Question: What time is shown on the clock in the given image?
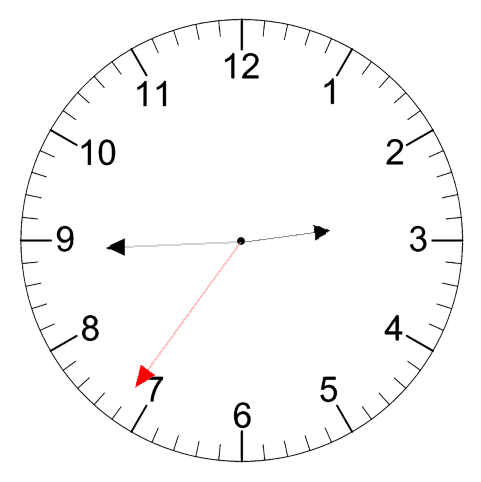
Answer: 02:44:36